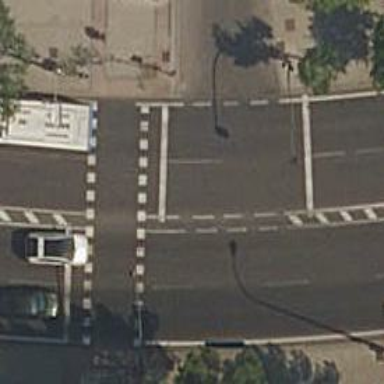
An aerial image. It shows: Road with traffic signals.